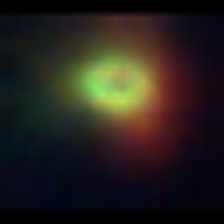
Taxon: NanoPlankton
Group: Other